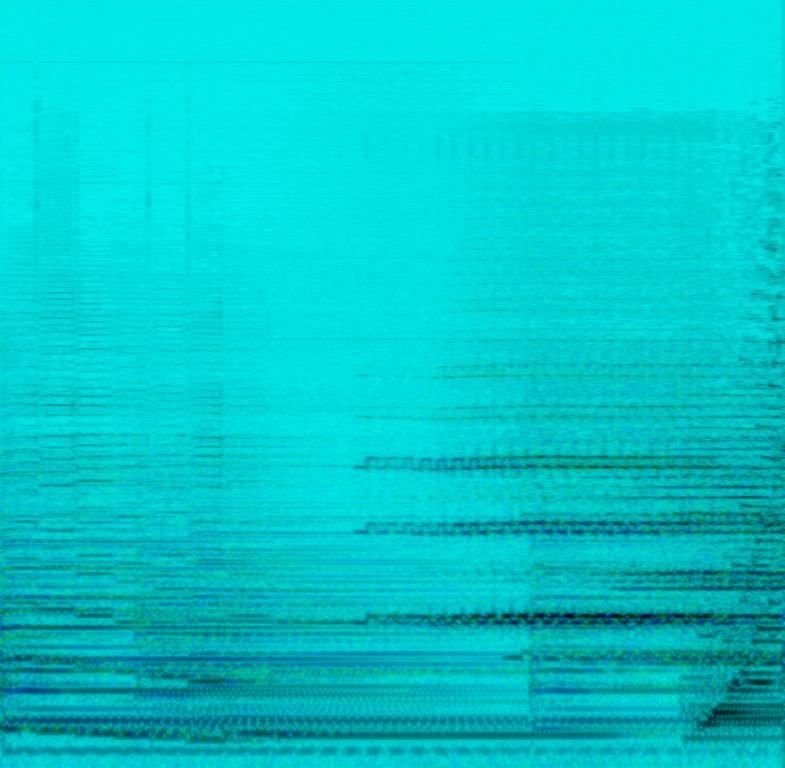
The low quality recording features a classical orchestra music that consists of wide strings, pulsating woodwind melody, glissando harp melody and heartbeat low tom hits. It sounds spooky, vintage, haunting, suspenseful and intense, like something you would hear as background music in a movie.